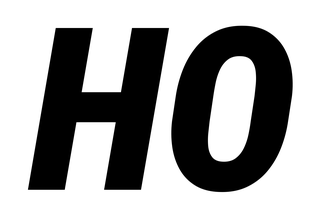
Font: Roboto-Italic_Condensed_Black_Italic